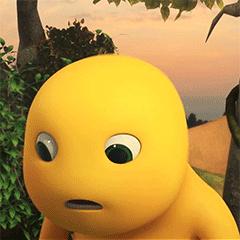
Label: nailong